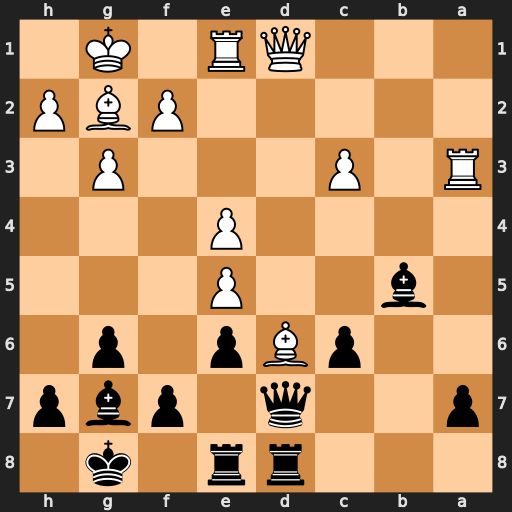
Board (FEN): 3rr1k1/p2q1pbp/2pBp1p1/1b2P3/4P3/R1P3P1/5PBP/3QR1K1
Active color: b
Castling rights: -
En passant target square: -
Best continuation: Bxe5 Bxe5 Qxd1